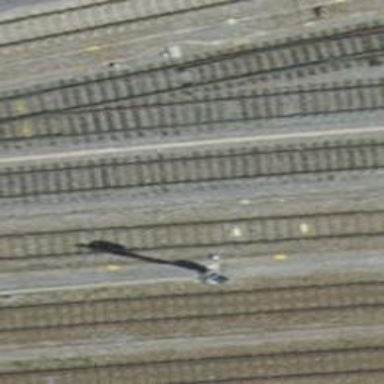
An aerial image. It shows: Railway signal.